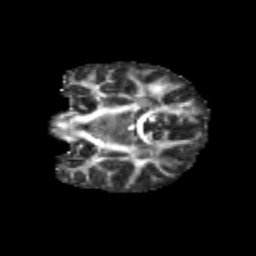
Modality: FA
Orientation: coronal
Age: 11
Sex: female
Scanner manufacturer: siemens
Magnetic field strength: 3 T
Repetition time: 3.8 s
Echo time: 0.07 s